Field crop: tomato
Growth stage: 1
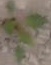
Species: solanum